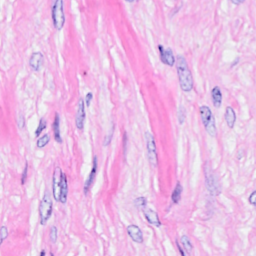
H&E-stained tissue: Breast